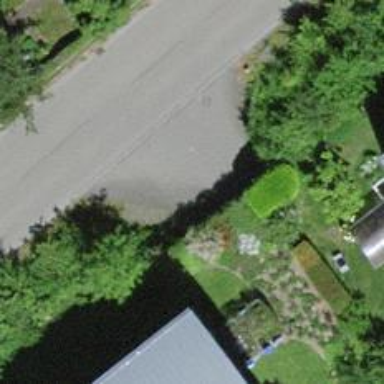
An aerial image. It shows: Group of garages.